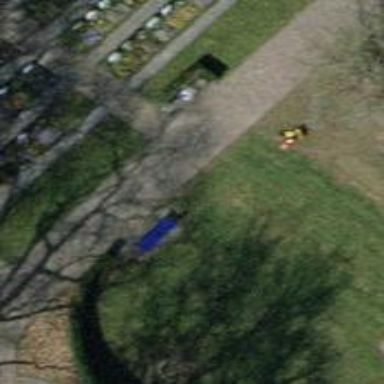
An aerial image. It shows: Blue bench.